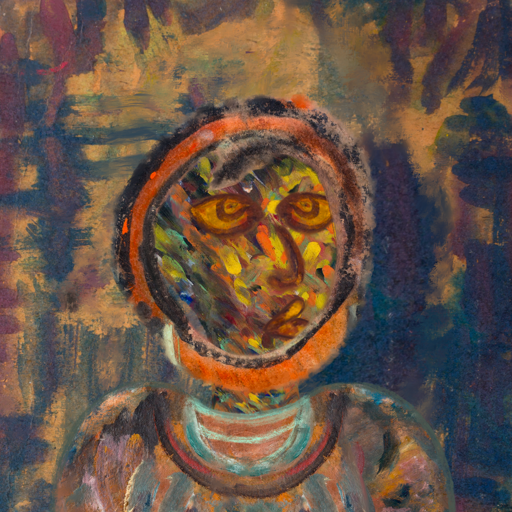
Background: InTheSun, Head And Neck Side: An_Impression, Face Side: Comrade, Bust: Boggyland, Hair Side: Childish, Head Accessory: Blank, Second Necklace: Blank, Necklace: Blank, Baby: Blank